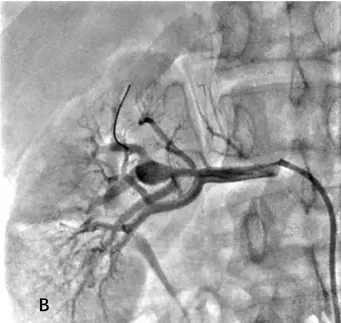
After. Balloon angioplasty.
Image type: radiology (mri)